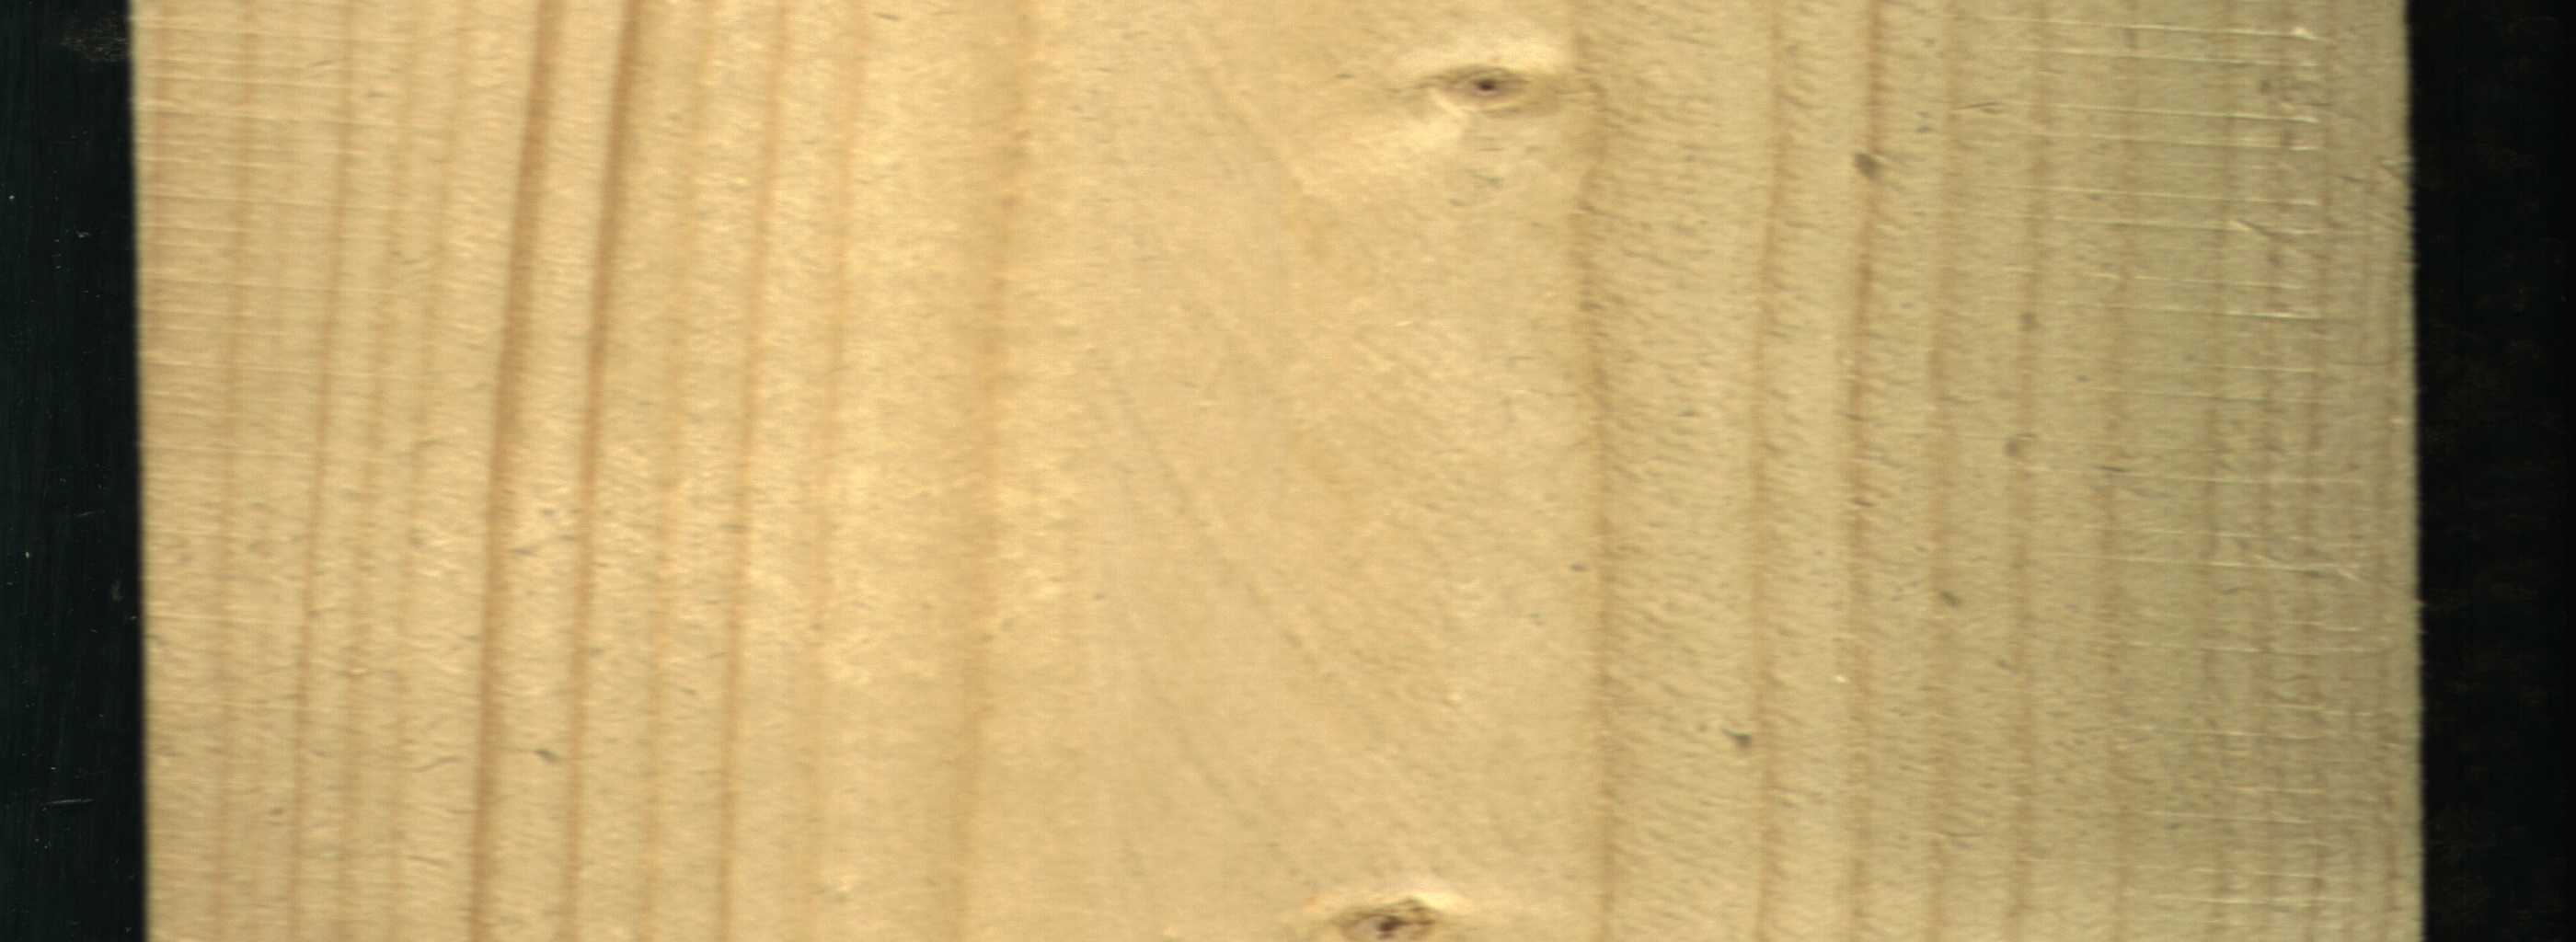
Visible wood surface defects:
Live_Knot
Live_Knot